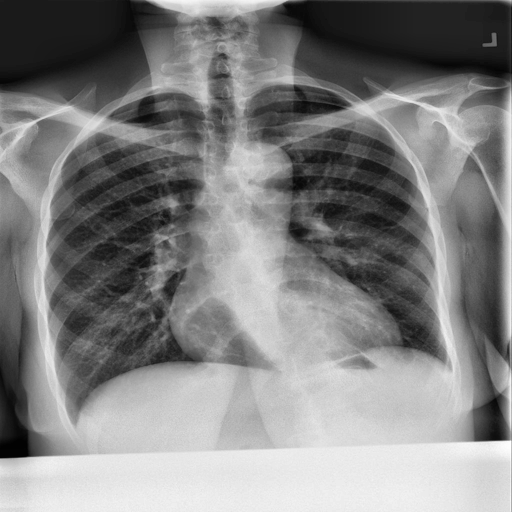
Finding: NORMAL